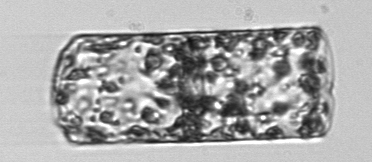
Label: Guinardia_flaccida